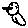
Label: bird